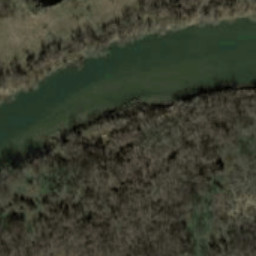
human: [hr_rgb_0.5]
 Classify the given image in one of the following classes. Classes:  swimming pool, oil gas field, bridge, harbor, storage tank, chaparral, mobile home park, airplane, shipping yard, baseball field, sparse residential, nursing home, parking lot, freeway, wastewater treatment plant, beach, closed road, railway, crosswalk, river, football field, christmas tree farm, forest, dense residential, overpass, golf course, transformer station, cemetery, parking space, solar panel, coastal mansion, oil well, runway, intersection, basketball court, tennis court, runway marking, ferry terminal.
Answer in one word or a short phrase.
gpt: river